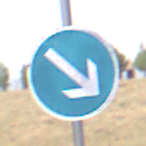
Verkehrszeichen: VorgeschriebeneVorbeifahrtRechts
Umgebung: Outdoor, Nature
Tageszeit: Midday
Wetter: PartlyCloudy
Licht: Natural
Jahreszeit: NotSpecified
Kontrast: HighContrast